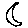
Label: moon